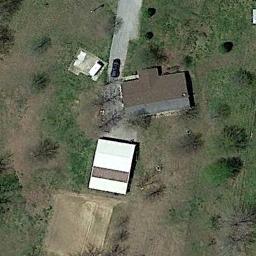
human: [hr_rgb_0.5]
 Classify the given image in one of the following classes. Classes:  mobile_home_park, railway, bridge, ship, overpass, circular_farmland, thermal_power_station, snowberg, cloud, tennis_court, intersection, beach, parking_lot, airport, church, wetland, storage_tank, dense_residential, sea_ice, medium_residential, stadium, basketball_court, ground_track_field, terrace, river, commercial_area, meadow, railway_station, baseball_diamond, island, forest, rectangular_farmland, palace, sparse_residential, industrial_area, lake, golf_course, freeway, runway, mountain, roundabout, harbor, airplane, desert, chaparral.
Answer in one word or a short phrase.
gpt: sparse_residential